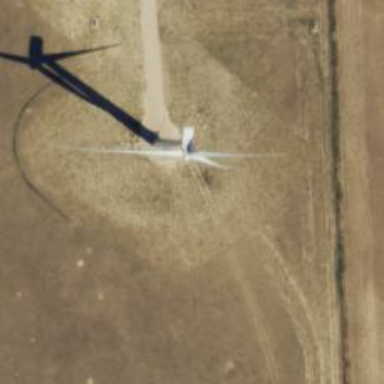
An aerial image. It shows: Wind generator using wind turbines of horizontal axis.